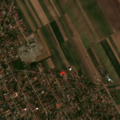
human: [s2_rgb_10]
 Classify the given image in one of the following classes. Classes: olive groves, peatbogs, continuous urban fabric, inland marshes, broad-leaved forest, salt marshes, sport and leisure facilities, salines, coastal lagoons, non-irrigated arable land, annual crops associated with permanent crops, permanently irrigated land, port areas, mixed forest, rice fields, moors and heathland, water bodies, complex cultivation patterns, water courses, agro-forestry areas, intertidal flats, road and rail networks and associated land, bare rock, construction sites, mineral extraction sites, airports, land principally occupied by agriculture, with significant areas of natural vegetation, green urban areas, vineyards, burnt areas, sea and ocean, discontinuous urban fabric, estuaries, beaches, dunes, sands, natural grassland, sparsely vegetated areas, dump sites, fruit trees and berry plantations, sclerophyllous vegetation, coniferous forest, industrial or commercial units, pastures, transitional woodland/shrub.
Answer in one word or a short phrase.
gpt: discontinuous urban fabric, non-irrigated arable land